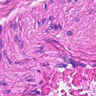
Metastatic tissue present: no